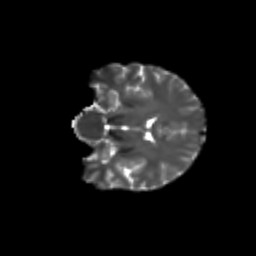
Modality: T2w
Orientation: coronal
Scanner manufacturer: siemens
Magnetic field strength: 3 T
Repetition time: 9.2 s
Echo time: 0.084 s